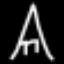
Label: The Eiffel Tower